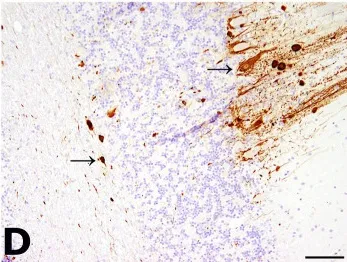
(D) Detection of viral antigen within the cerebellum. Multiple cells showed an immunolabeling with the anti-CDV-nucleoprotein antibody within the gray and white matter (arrows). CDV nucleoprotein immunohistochemistry (Antibody: D110, Prof. Dr. Zurbriggen, University of Bern), bar: 200 mum.
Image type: pathology (immunostaining)